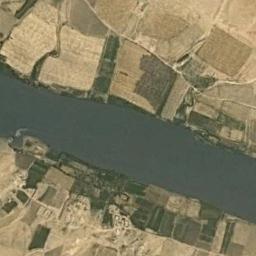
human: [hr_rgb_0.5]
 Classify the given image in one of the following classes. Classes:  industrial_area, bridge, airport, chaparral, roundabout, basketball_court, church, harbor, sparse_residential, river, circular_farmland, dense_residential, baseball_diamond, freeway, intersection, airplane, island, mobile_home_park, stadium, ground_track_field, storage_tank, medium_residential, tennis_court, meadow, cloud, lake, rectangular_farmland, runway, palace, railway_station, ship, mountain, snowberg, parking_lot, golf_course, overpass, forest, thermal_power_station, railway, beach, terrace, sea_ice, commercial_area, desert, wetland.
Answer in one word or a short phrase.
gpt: river